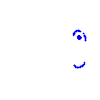
Particle: pion